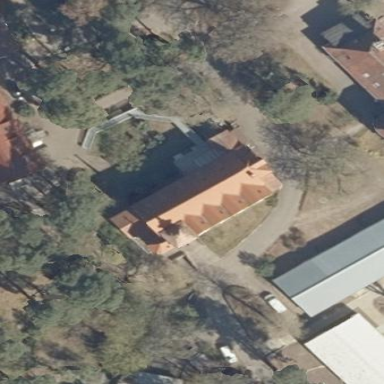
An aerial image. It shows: Building.